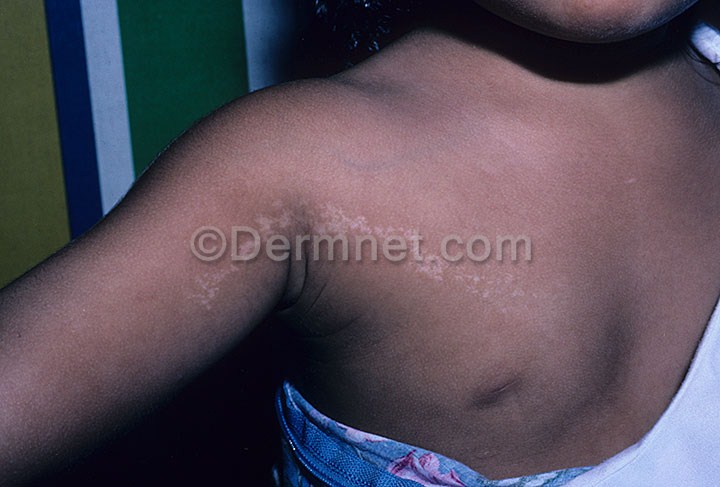
Disease: Seborrheic Keratoses and other Benign Tumors